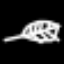
Label: leaf